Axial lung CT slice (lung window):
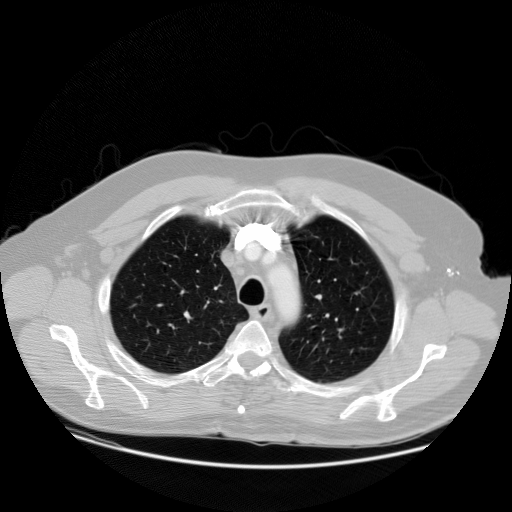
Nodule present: no